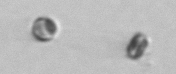
Label: Thalassiosira_sp_aff_mala